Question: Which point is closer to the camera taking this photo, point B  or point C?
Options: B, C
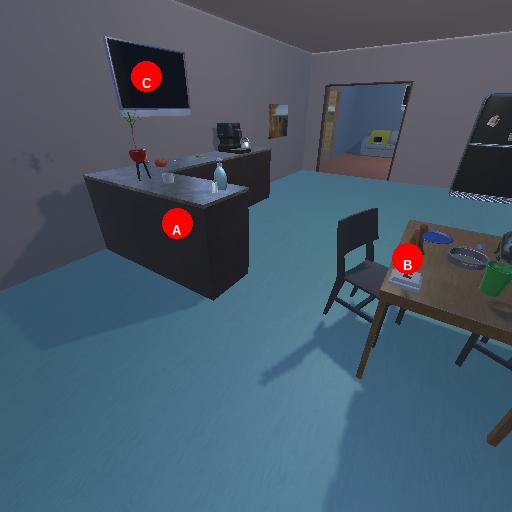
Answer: B